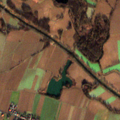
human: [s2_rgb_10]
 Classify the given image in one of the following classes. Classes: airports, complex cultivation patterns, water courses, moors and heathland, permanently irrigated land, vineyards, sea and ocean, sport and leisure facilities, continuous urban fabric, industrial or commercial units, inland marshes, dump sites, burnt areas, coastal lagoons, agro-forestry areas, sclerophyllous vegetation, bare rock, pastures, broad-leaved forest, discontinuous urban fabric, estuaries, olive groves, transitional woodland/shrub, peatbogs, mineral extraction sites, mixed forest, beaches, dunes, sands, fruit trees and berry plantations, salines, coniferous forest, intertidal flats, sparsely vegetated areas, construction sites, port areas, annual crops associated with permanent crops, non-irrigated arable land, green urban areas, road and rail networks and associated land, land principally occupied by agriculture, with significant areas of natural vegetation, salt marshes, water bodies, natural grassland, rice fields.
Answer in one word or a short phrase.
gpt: discontinuous urban fabric, non-irrigated arable land, land principally occupied by agriculture, with significant areas of natural vegetation